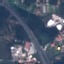
Land use / land cover: Highway